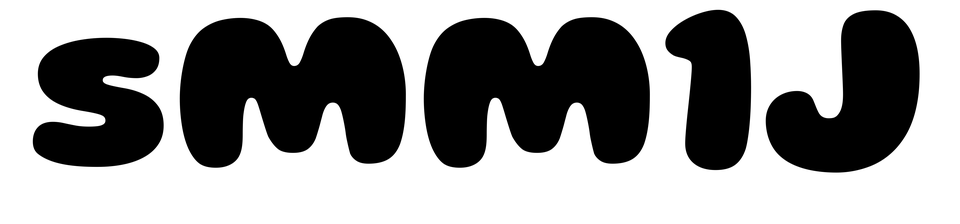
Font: Gluten_ExtraBold